Interaction volume radius: 5 \u00c5
Interaction volume height: 50 \u00c5
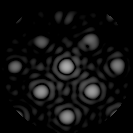
Disorder parameter: 0.05167